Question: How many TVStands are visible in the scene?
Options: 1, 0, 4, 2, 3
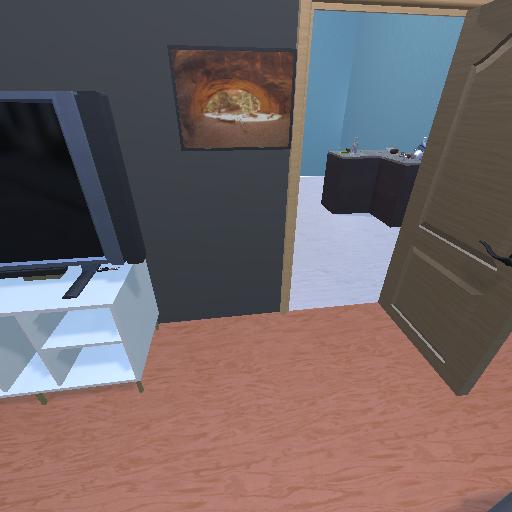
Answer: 1